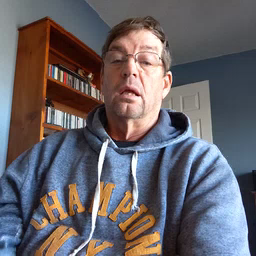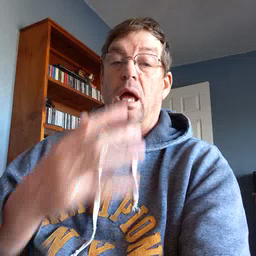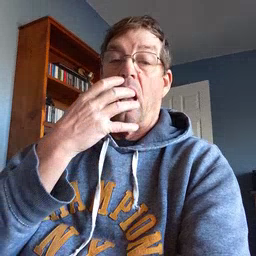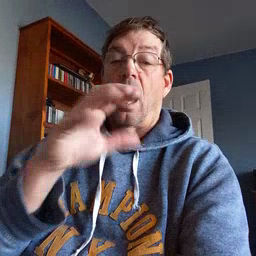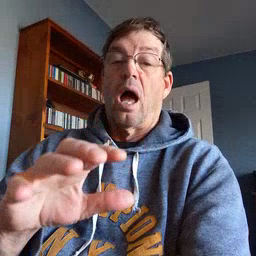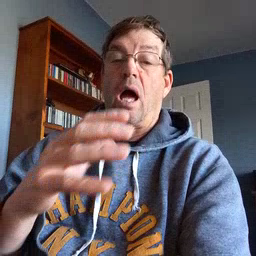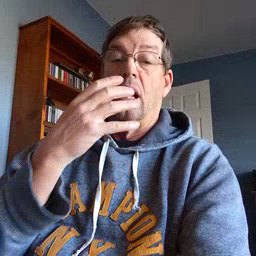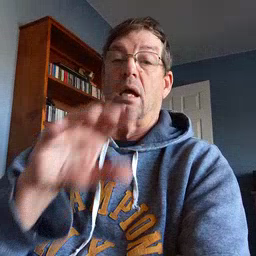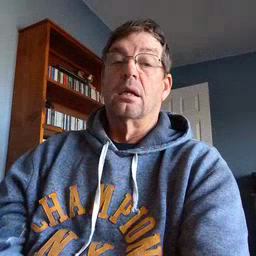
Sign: hot